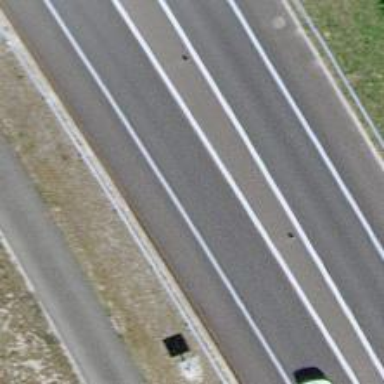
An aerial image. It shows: Asphalt motorway.